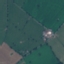
Land use / land cover: Pasture